Interaction volume radius: 5 \u00c5
Interaction volume height: 20 \u00c5
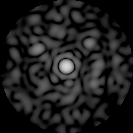
Disorder parameter: 0.7983